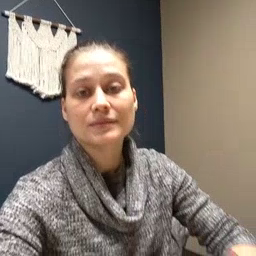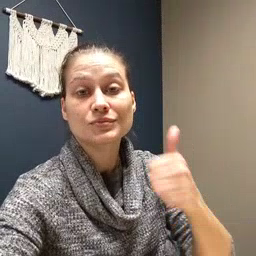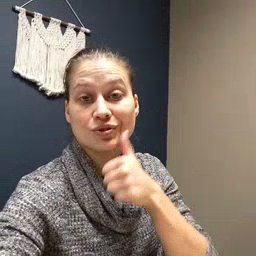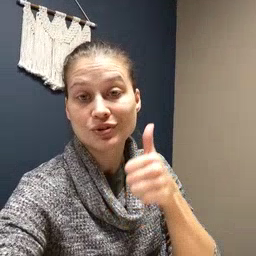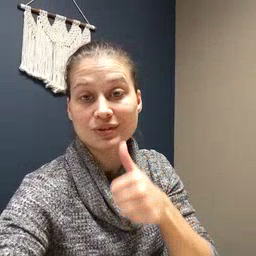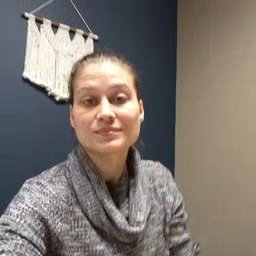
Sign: girl